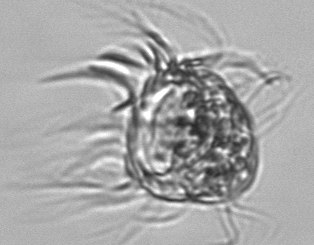
Label: Leegaardiella_ovalis